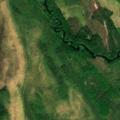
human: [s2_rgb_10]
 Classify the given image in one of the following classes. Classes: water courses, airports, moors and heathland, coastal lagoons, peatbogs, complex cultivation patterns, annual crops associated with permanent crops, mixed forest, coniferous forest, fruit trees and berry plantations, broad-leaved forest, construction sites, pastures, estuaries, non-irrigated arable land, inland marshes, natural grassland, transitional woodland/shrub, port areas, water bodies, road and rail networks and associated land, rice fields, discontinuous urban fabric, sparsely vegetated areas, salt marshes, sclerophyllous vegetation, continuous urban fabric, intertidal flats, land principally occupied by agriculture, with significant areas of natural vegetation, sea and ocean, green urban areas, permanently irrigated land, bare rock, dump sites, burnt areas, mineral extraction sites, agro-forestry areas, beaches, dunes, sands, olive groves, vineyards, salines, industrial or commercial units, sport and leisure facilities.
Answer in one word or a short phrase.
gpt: coniferous forest, mixed forest, peatbogs